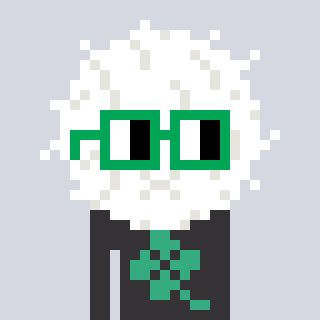
a pixel art character with square green glasses, a cottonball-shaped head and a grayscale-colored body on a cool background